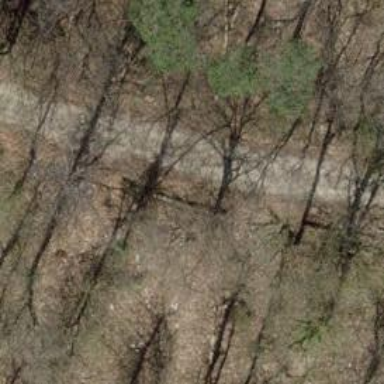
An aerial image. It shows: Unpaved track road.